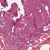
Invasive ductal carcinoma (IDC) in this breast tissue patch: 0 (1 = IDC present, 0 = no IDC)